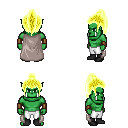
a pixel art fantasy rpg character, male body template, orc, green skin, gray cape, white pants, gold long topknot hairstyle, leather bracers, black shoes, four views (front, back, left, right), 2x2 character sprite sheet, small pixel art, hard edges, no anti-aliasing